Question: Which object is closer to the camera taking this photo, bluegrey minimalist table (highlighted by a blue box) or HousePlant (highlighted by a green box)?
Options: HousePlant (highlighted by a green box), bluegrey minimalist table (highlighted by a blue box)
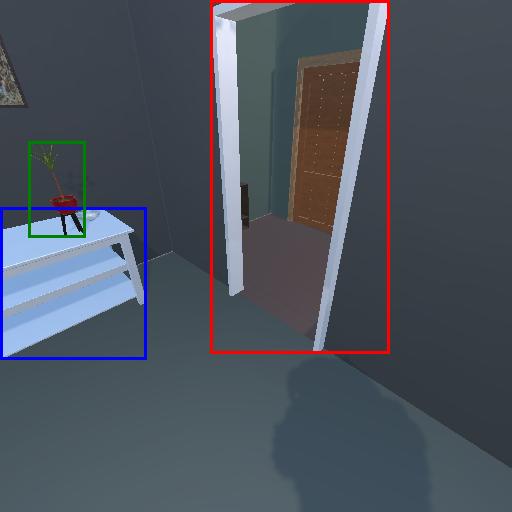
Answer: HousePlant (highlighted by a green box)